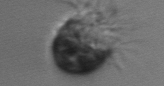
Label: Balanion